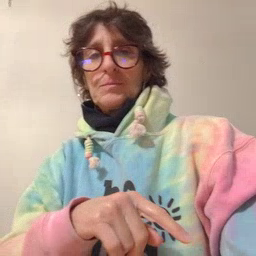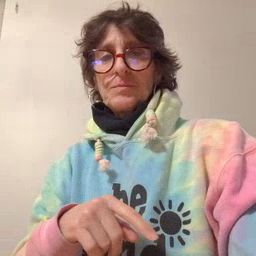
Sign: arm